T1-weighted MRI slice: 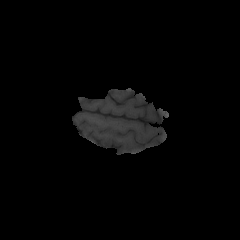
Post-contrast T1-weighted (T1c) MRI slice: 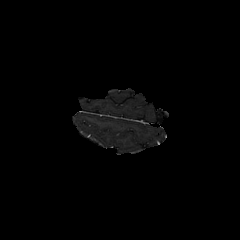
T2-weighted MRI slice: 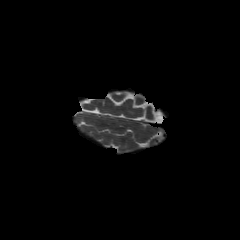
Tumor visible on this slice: yes